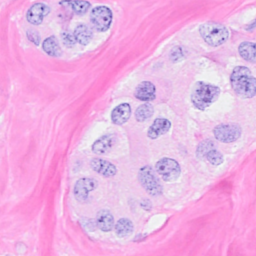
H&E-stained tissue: Breast